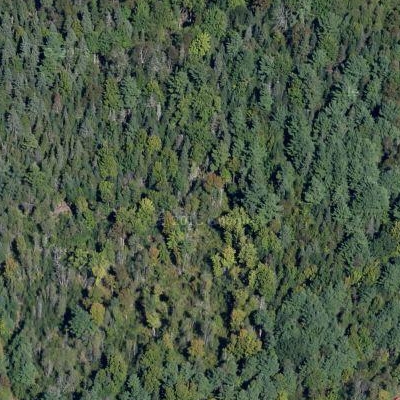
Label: eForest